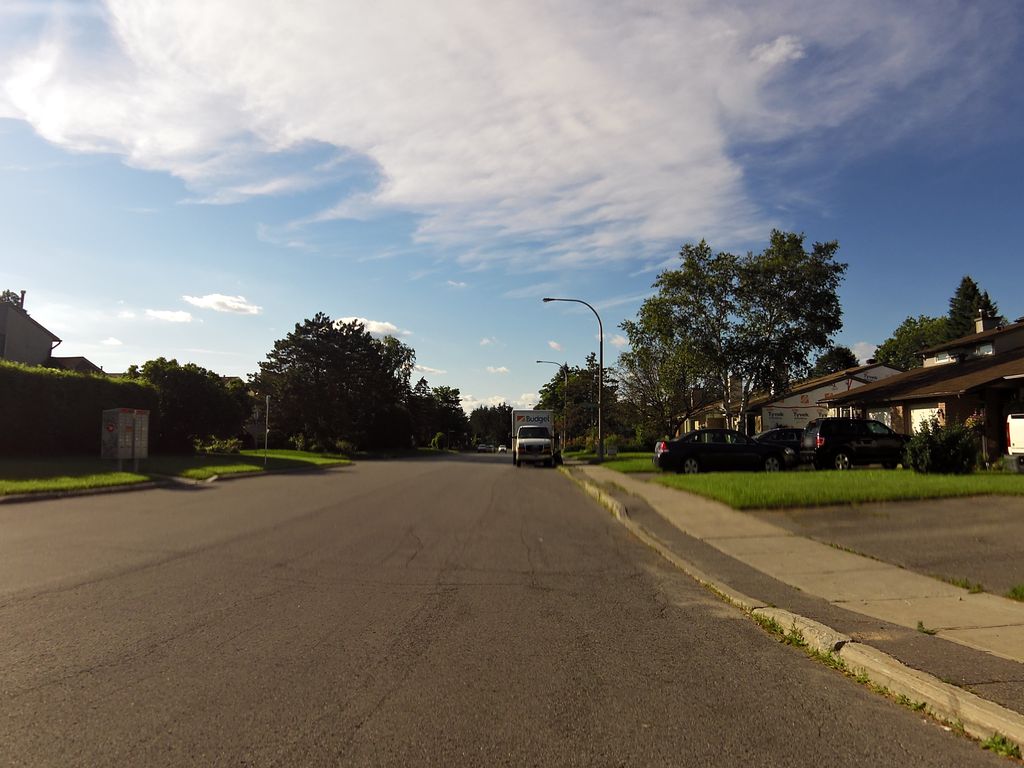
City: ottawa-gatineau